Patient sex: M
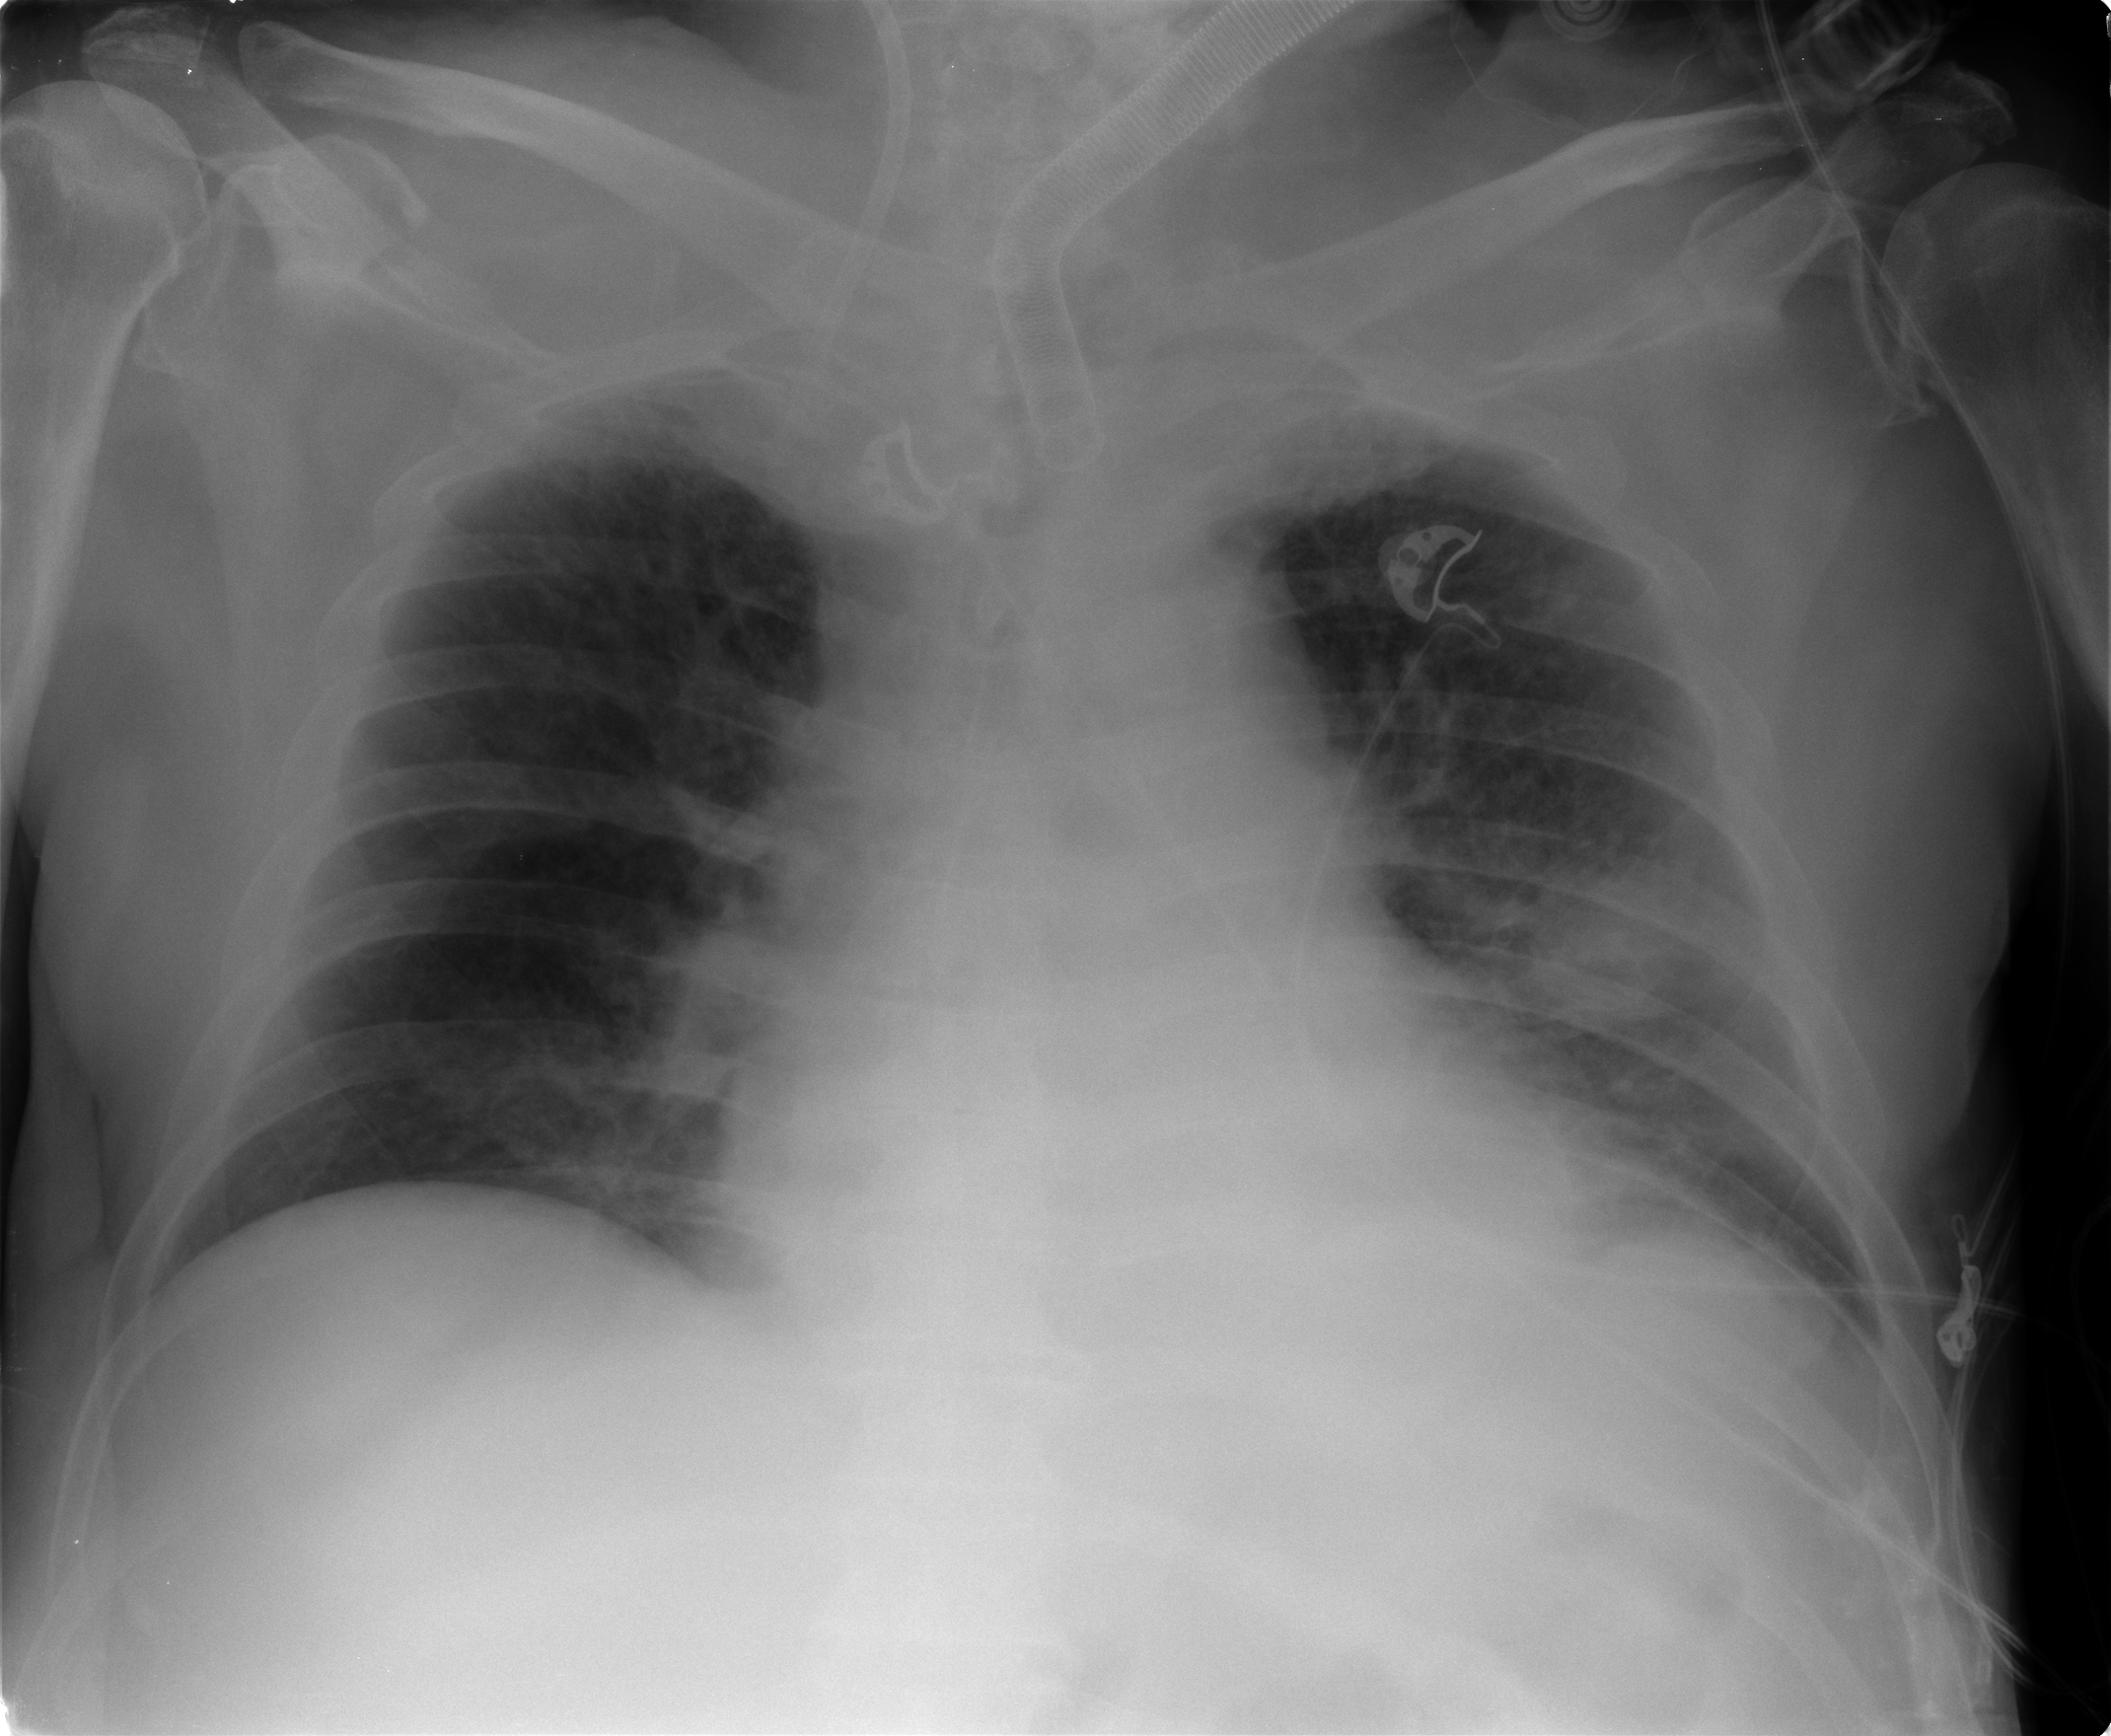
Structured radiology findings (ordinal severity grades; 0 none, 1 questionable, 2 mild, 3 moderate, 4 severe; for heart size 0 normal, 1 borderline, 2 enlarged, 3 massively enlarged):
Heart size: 2
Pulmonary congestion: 0
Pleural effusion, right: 0
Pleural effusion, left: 0
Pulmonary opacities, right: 1
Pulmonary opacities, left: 2
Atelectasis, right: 2
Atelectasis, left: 2